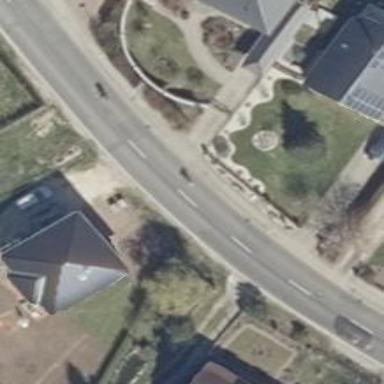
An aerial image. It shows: Sidewalk along the footway.